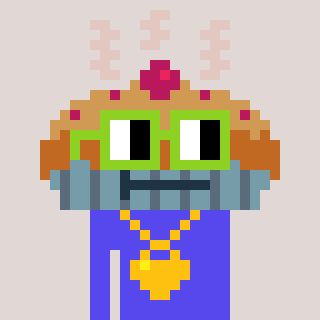
a pixel art character with square light green glasses, a pie-shaped head and a computerblue-colored body on a warm background